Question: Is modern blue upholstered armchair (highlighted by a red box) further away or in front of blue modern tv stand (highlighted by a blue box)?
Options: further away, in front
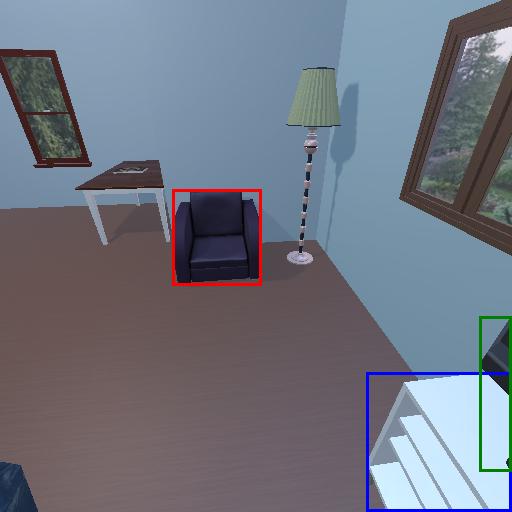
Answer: further away